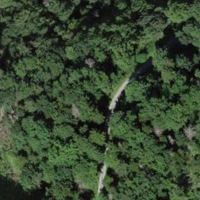
EUNIS habitat code: 43
Species observed at this site:
Cirsium vulgare